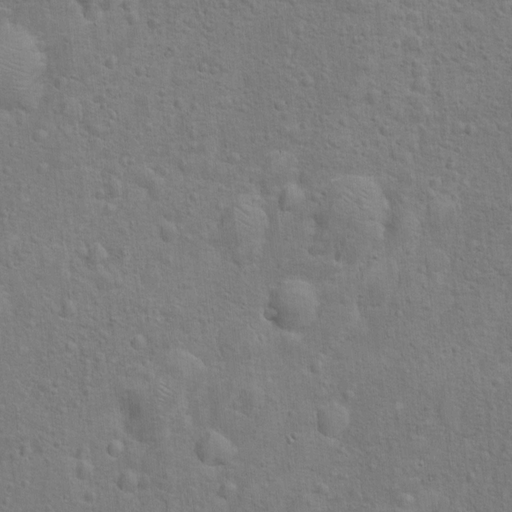
Classes present: Background